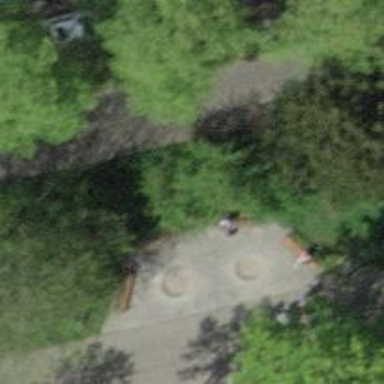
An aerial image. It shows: Bench for seating.